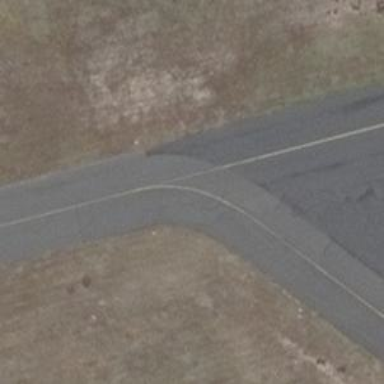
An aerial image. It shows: Taxiway edge illuminated for aviation.